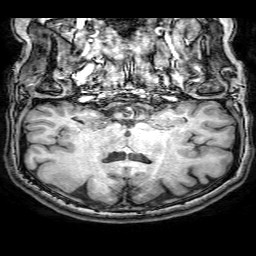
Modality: T1w
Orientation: sagittal
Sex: female
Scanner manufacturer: philips
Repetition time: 0.008155 s
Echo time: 0.00373 s